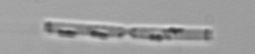
Label: Cerataulina_pelagica